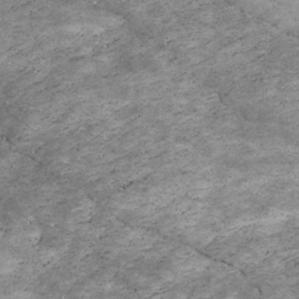
Label: non_frost